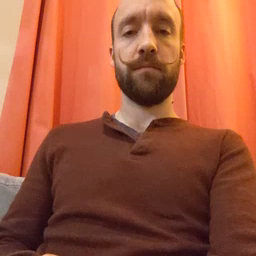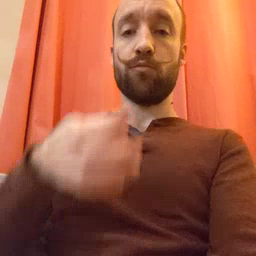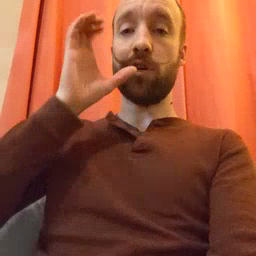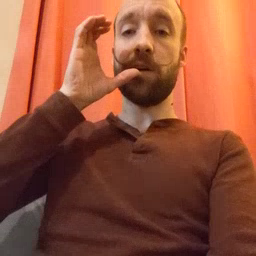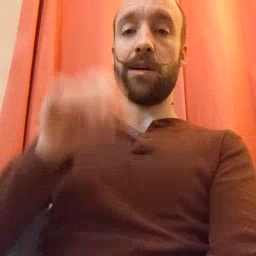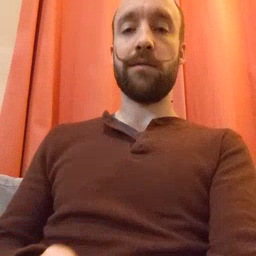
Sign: drink